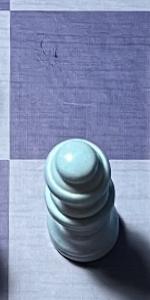
Label: Queen_White